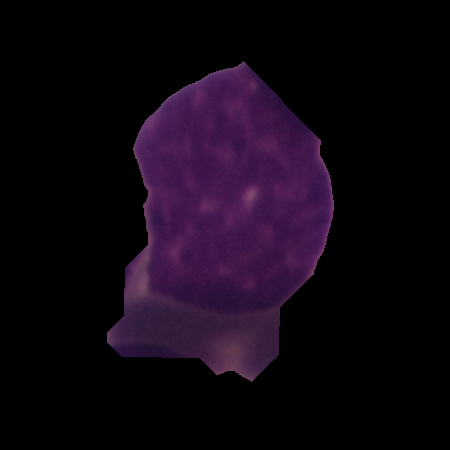
Label: cancer